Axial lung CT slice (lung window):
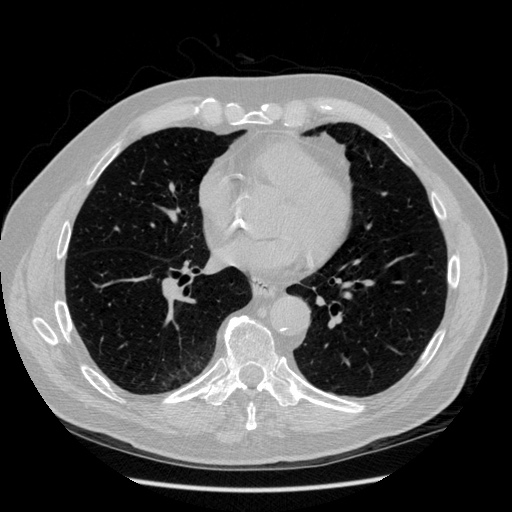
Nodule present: no